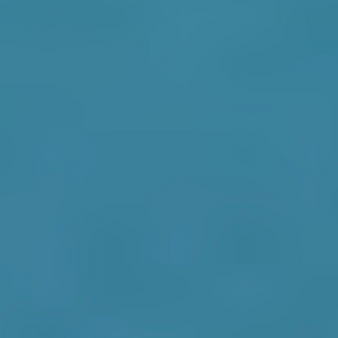
Label: other